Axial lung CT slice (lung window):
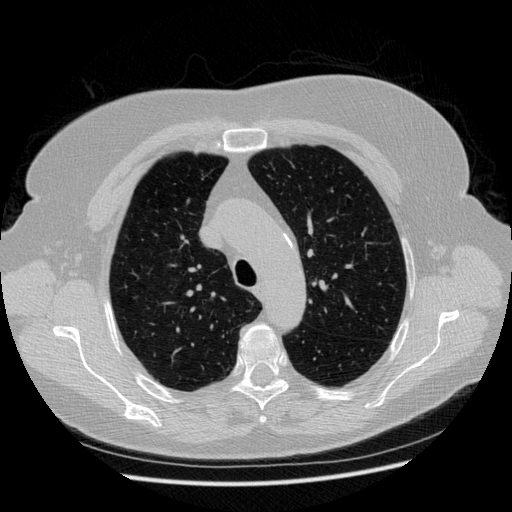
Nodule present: no